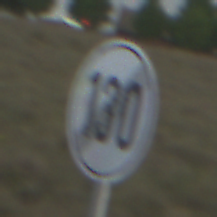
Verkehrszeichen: EndeGeschwindigkeit130
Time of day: Night
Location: Outdoor (Nature)
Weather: Overcast
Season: NotSpecified
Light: Artificial